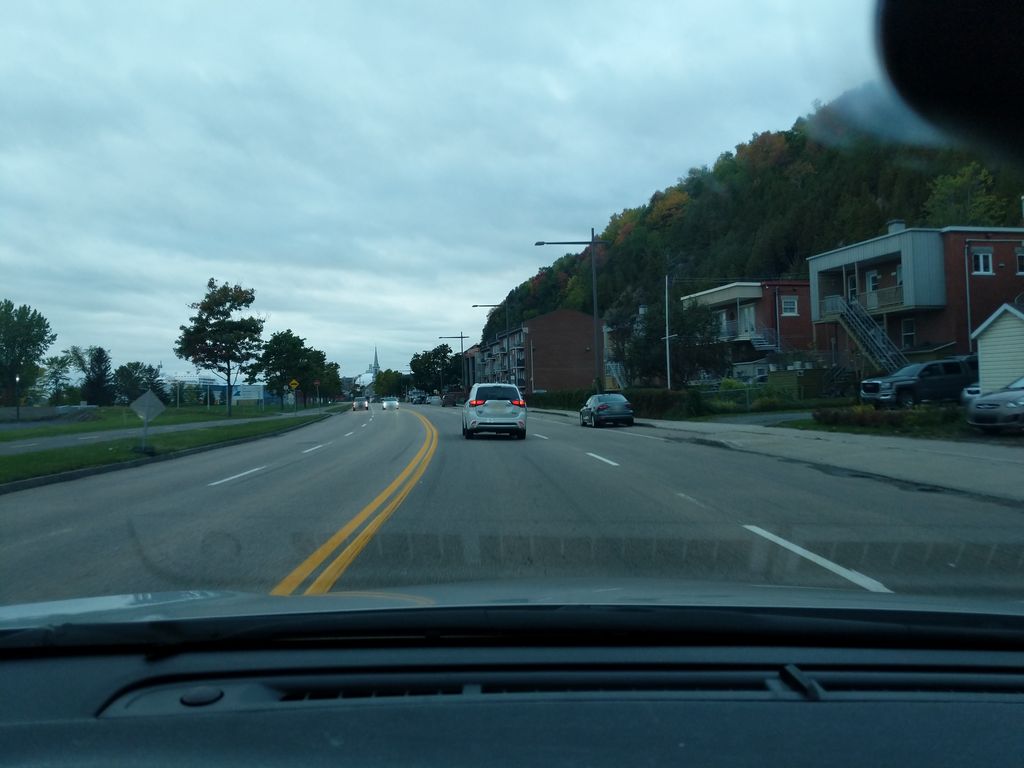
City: quebec_city